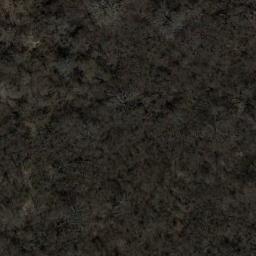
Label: forest